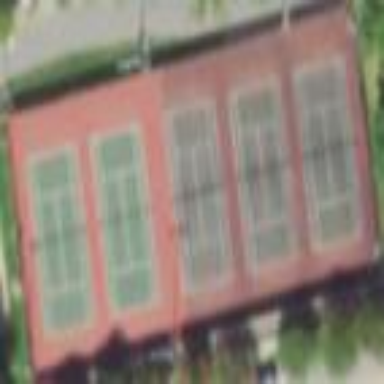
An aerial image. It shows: Tennis court in leisure pitch.